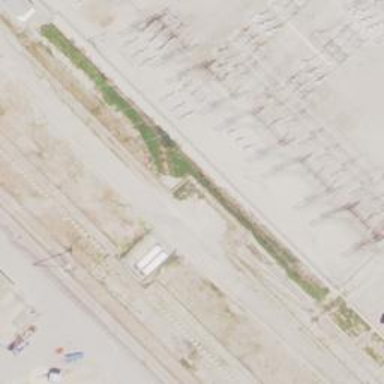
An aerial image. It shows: Rail spur service.